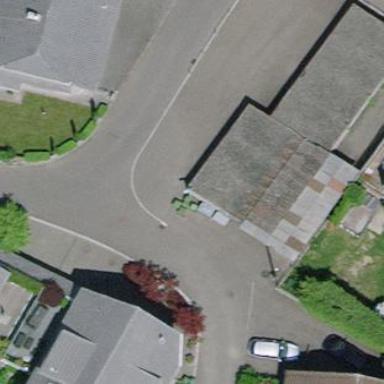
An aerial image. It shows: Group of garages.